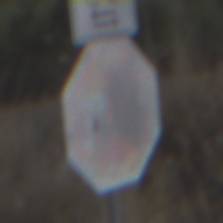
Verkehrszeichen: Stop
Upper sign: RichtungsangabeDurchPfeile9
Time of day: SunriseSunset
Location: Outdoor (Suburban)
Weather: Clear
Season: NotSpecified
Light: Natural